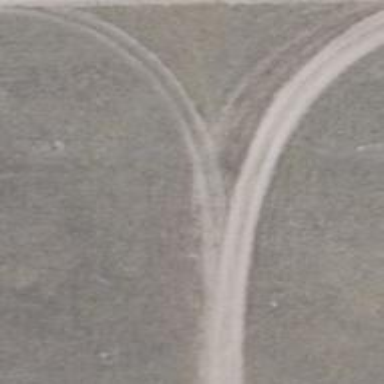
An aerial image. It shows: Sandy track road with grade4 tracktype.